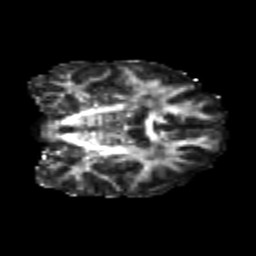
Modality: FA
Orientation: coronal
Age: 24
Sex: female
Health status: healthy
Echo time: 0.074 s